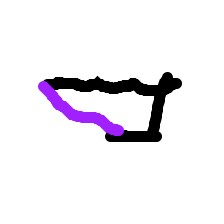
Shape: trapezoid